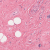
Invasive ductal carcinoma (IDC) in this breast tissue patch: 0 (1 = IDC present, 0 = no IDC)